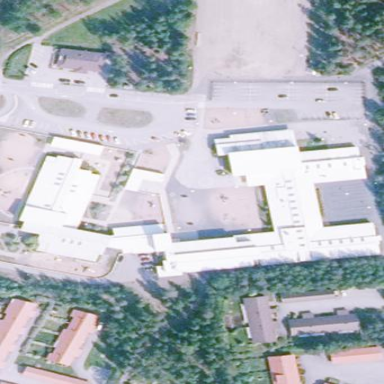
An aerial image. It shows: School building.